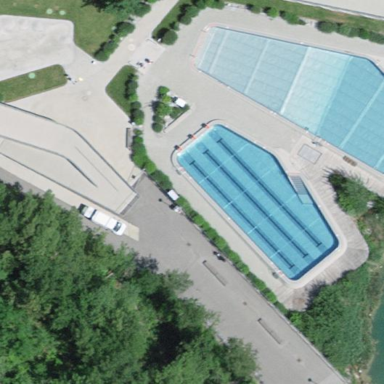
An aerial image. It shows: Outdoor swimming pool located on leisure land.